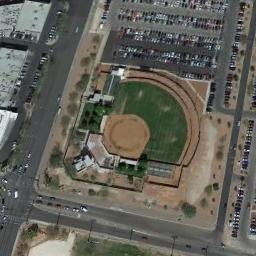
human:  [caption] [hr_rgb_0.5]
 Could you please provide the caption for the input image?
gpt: There is a baseball diamond in the wasteland along the roads with several parking lots .

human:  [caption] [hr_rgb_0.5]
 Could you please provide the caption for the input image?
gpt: The picture shows three baseball fields and a row of black houses .

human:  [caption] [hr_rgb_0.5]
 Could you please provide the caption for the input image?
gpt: A baseball diamond on the vacant lot and some parking lots beside .

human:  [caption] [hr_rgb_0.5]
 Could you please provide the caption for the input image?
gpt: A baseball diamond is next to a parking lot with lots of cars .

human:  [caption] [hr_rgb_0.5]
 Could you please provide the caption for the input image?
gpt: Many cars are on the roads around the baseball diamond .